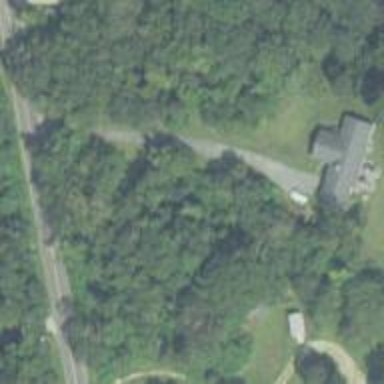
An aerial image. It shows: Driveway.